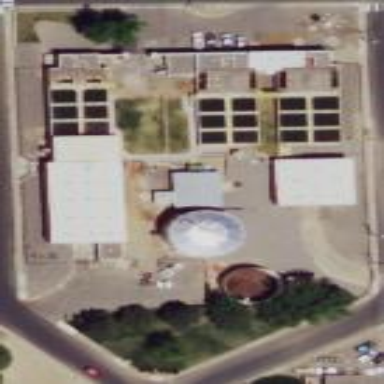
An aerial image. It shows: Man-made water works facility.